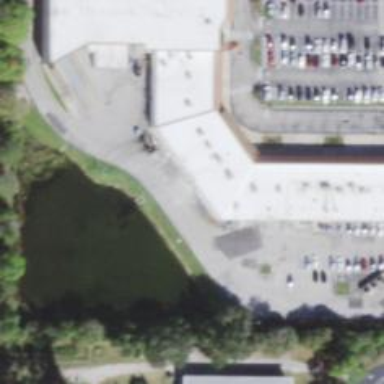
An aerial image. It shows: Fitness center located in leisure land.